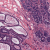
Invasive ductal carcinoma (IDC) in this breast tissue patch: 0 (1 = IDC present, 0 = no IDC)